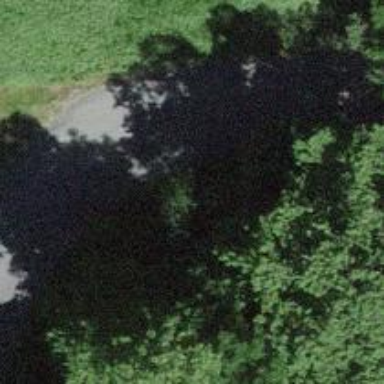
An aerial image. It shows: Culvert tunnel.